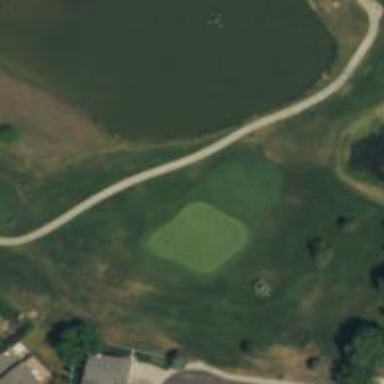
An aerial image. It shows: View of golf hole.